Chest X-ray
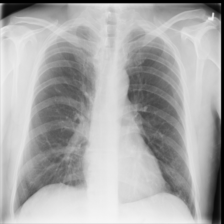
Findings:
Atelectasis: negative
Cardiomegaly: negative
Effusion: negative
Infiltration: negative
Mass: negative
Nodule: negative
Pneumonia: negative
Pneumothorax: negative
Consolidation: negative
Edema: negative
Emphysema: negative
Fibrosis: negative
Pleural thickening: negative
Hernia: negative